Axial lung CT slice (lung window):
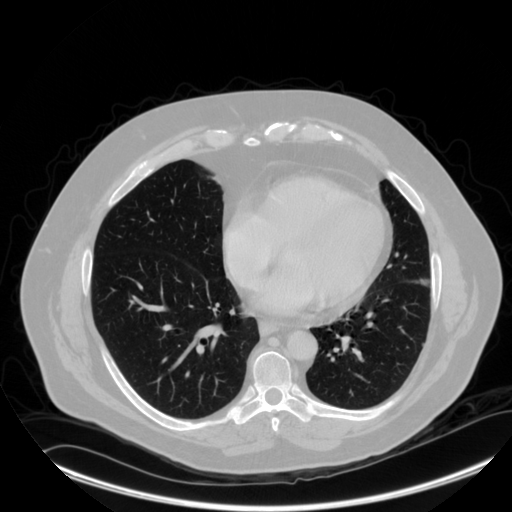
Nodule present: no